Question: Just getting started with PDO
<URL>
'''
try{
$stmt = $db->prepare(
"INSERT INTO psc_history
(version_stamp, psc_id,version_author , pscname) VALUES
(:version_stamp, :tableprimkeyvalue, :version_author, :fieldvalue)
ON DUPLICATE KEY UPDATE pscname = :fieldvalue2, version_author = :version_author2;");
$stmt->execute(array(':version_stamp' => "2015-09-23 01:14:59"
, ':tableprimkeyvalue' => 5478
, ':version_author' => 9999
, ':fieldvalue' => "hello1"
, ':fieldvalue2' => "hello2"
, ":version_author2" => 9999));
} catch (PDOException $ex) {
echo($ex->getMessage());
}
'''
Nothing gets written to the table
version_stamp and psc_id are primary keys
I get no error neither.
What am I missing?
when changing the psc_id to a new value that does not exist: the record gets inserted
when changing the datetime to a value that does not exist: the record does not get inserted
maybe a problem with my DB setup?

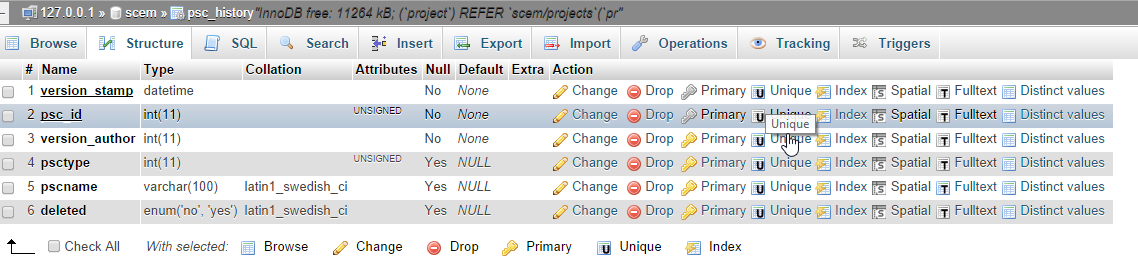
Answer: you had to remove the unique constraint from the column
in phpmyadmin
structure
indexes
edit
change unique to index